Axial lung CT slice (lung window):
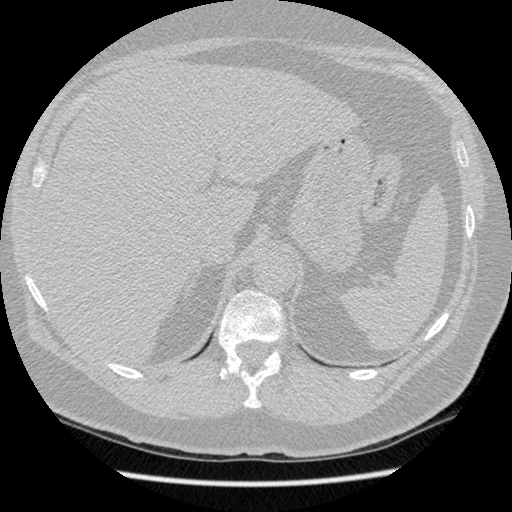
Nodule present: no